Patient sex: F
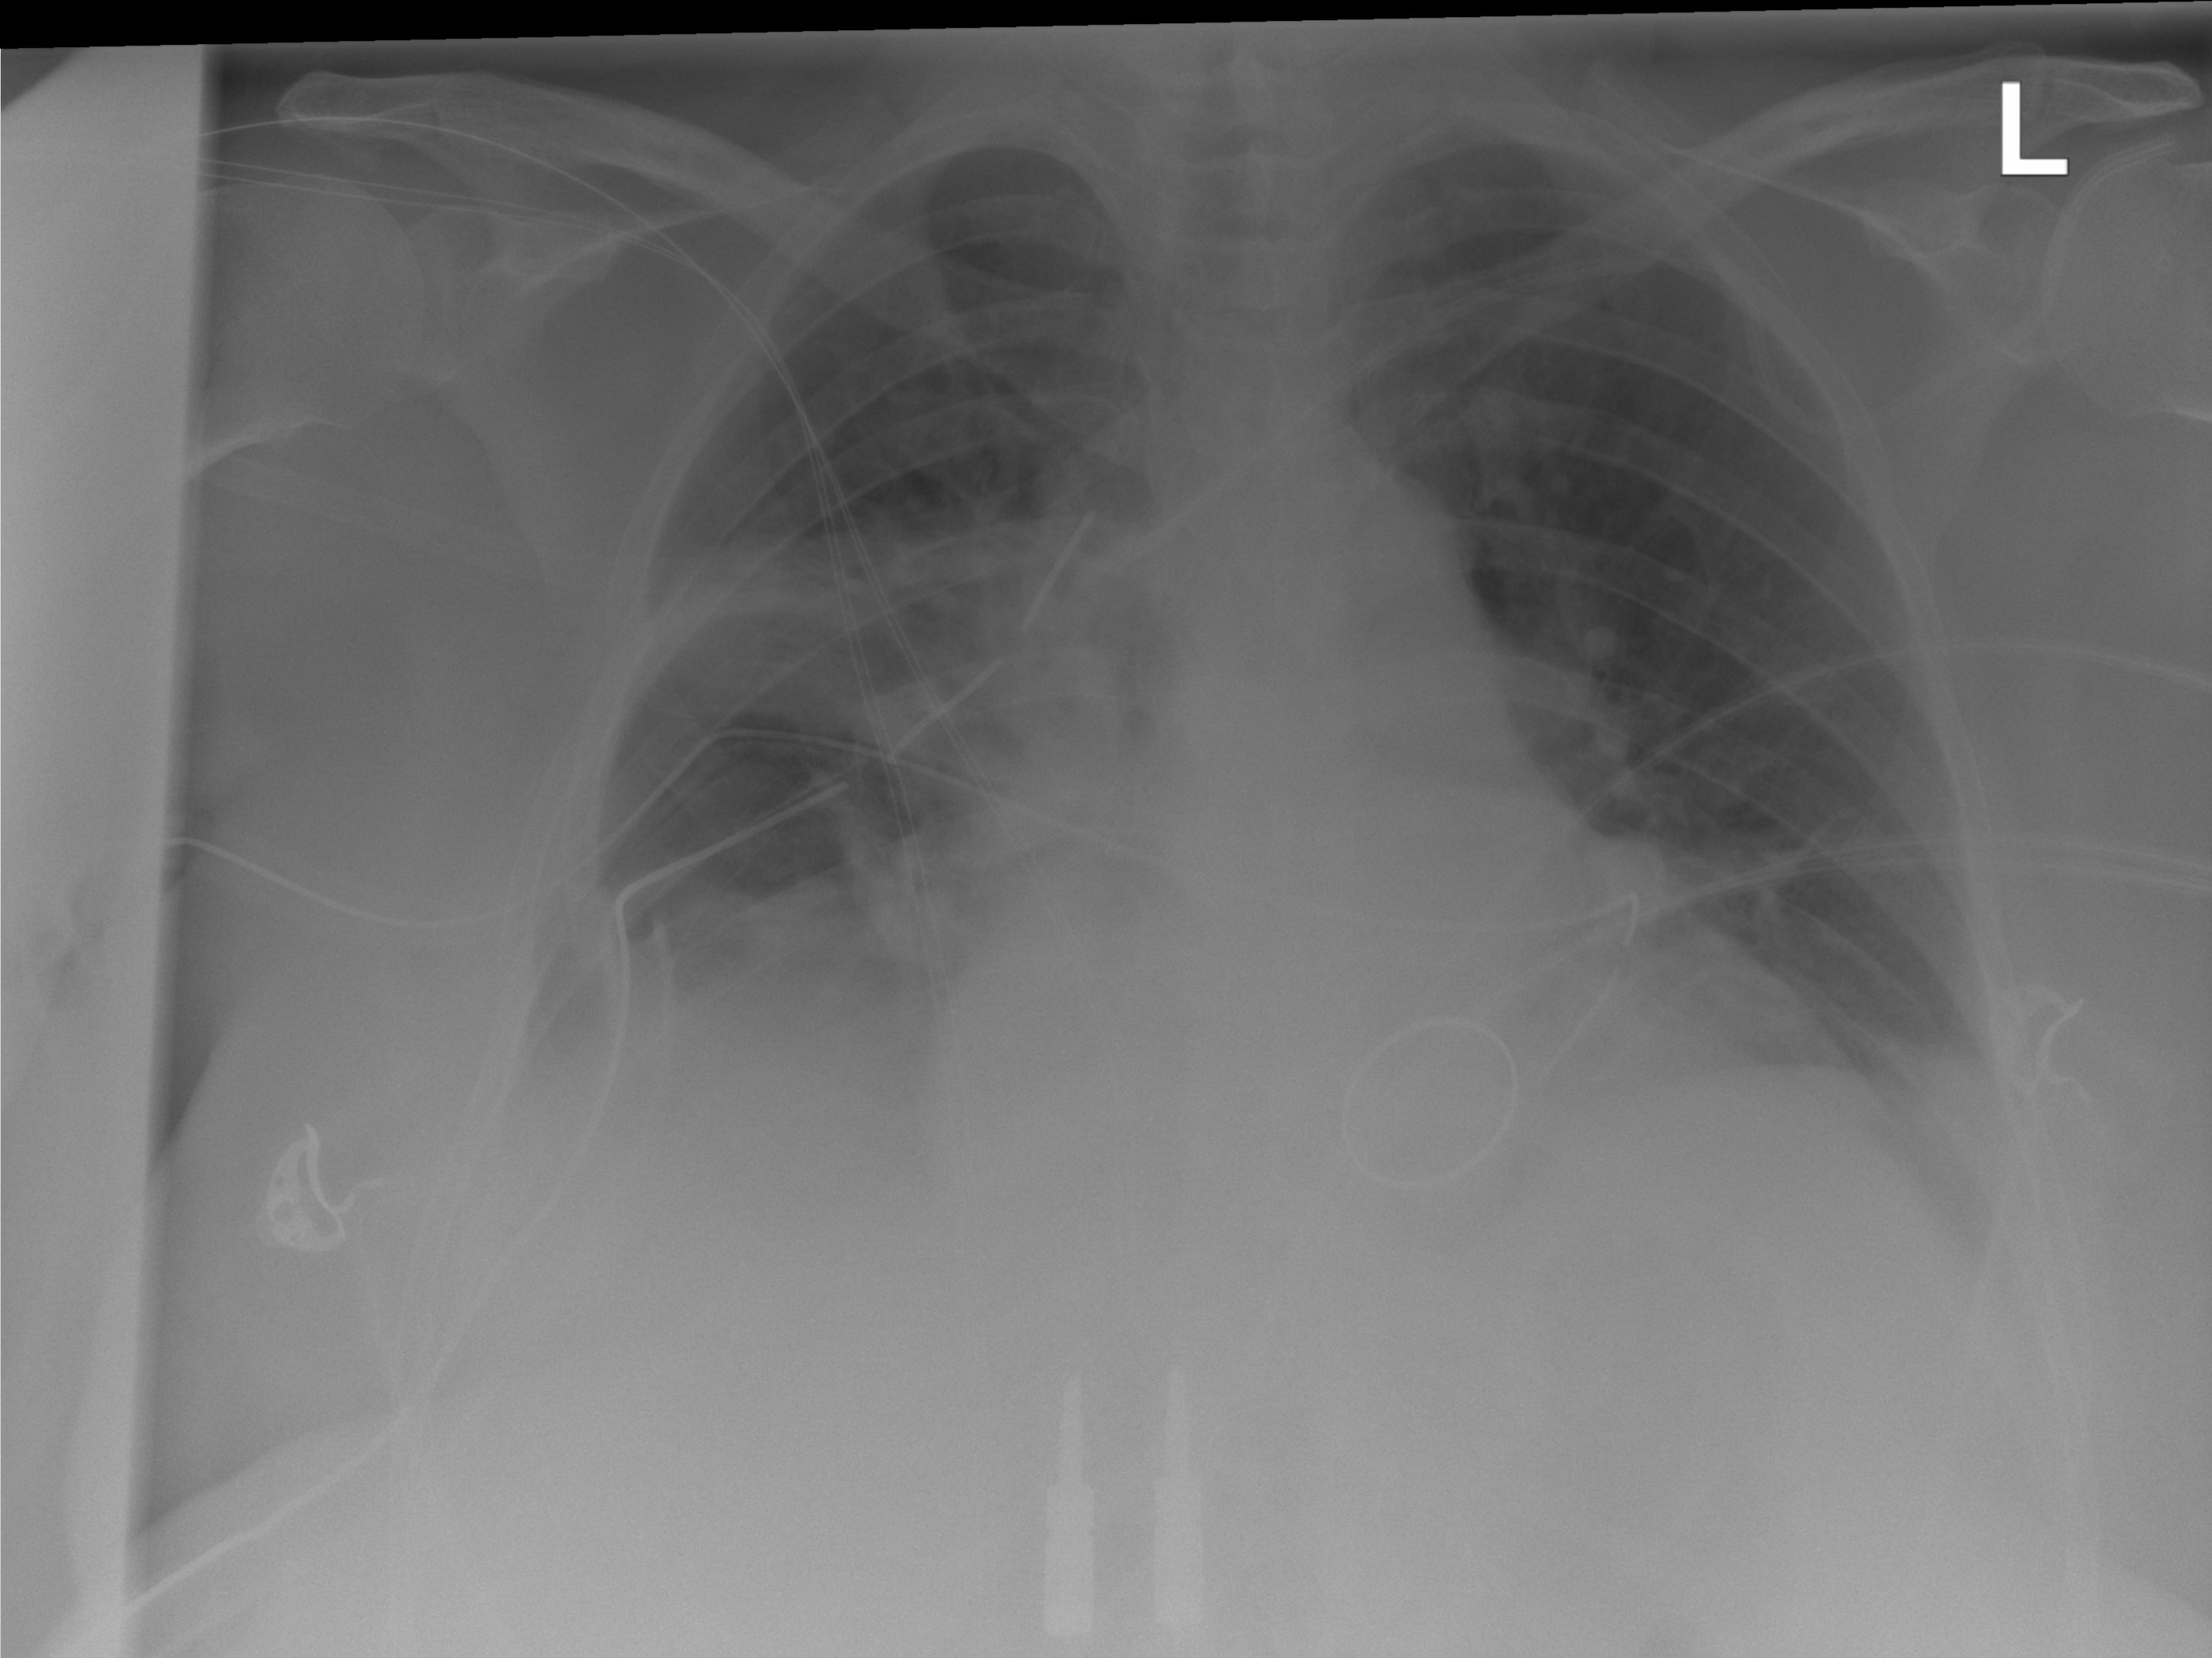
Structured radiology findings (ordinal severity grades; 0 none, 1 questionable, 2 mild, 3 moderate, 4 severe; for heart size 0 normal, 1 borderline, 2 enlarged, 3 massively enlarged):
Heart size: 1
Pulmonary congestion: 0
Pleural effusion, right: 2
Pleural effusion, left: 1
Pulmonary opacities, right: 2
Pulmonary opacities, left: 0
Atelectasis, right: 3
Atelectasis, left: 2